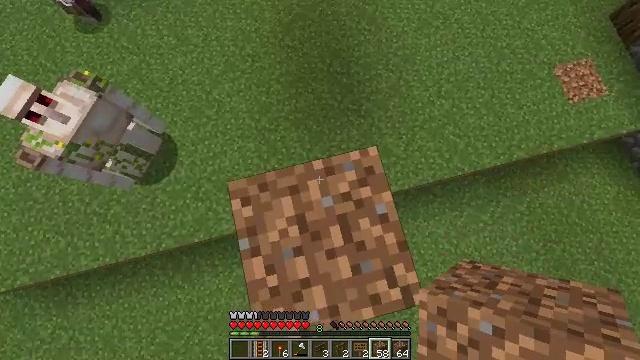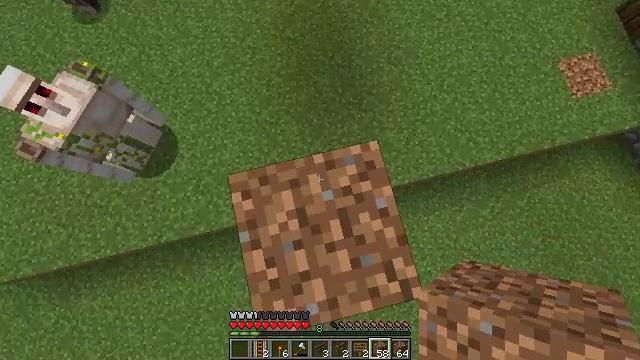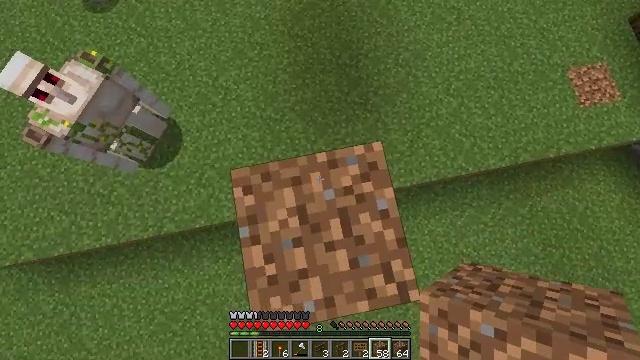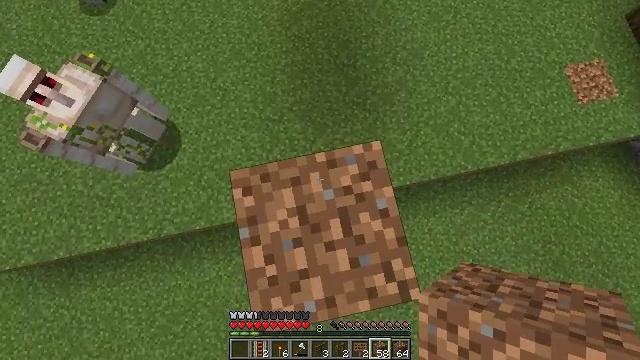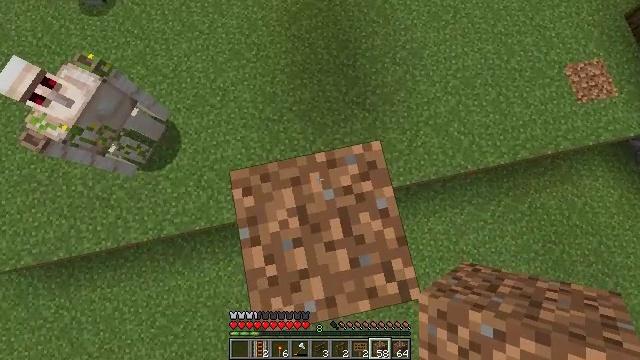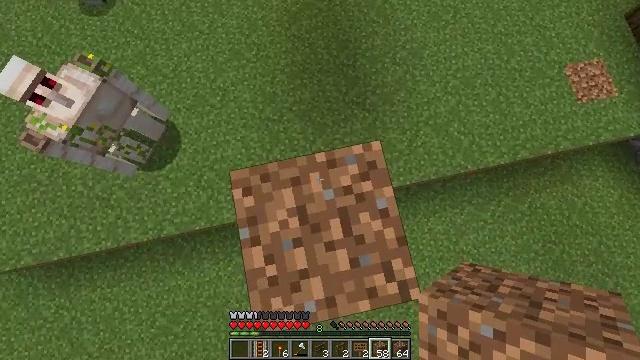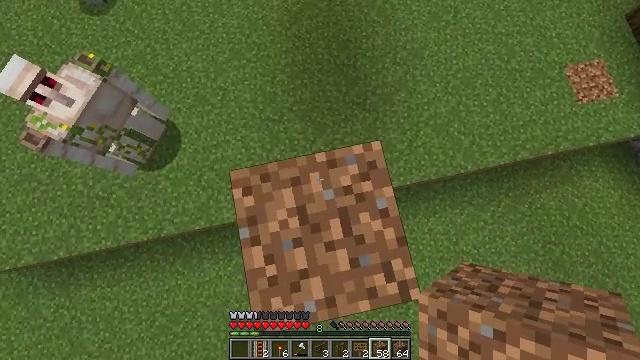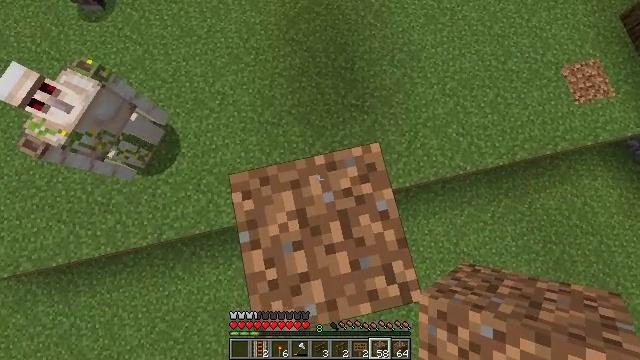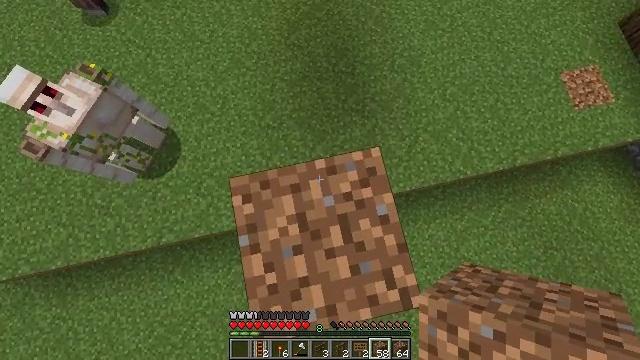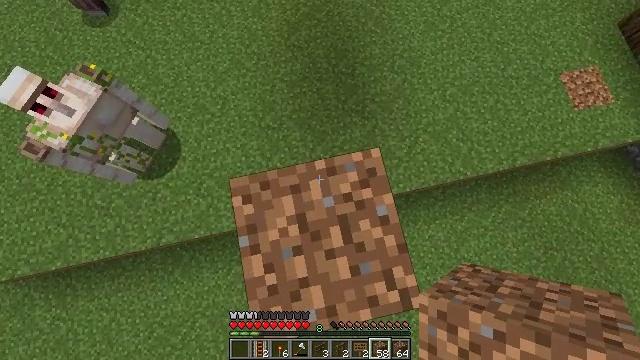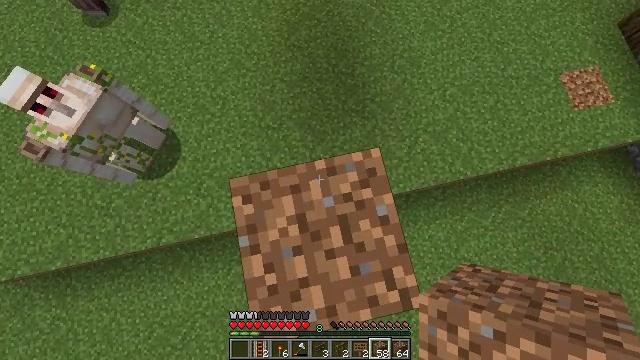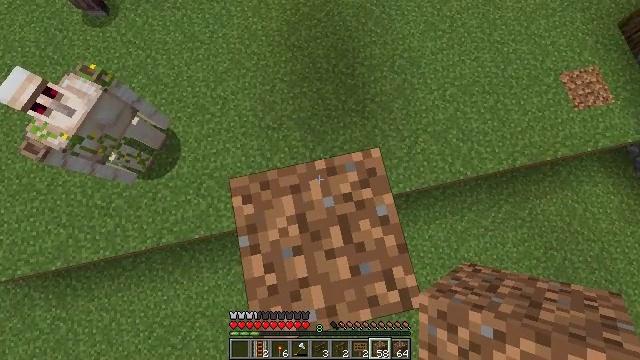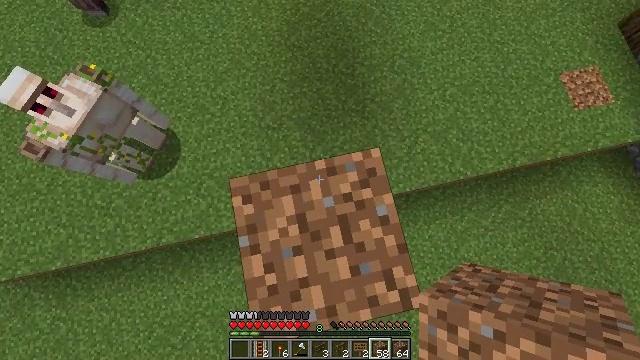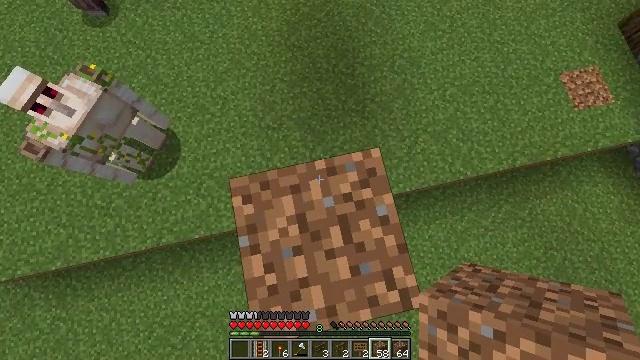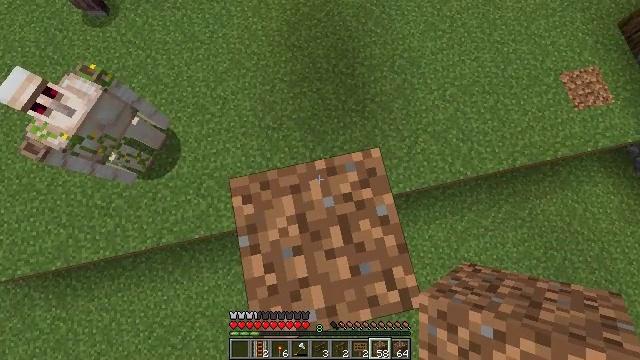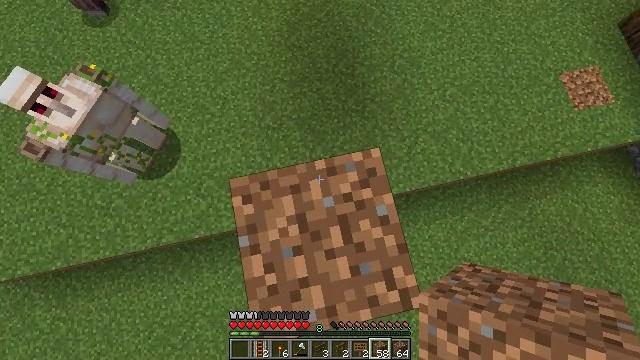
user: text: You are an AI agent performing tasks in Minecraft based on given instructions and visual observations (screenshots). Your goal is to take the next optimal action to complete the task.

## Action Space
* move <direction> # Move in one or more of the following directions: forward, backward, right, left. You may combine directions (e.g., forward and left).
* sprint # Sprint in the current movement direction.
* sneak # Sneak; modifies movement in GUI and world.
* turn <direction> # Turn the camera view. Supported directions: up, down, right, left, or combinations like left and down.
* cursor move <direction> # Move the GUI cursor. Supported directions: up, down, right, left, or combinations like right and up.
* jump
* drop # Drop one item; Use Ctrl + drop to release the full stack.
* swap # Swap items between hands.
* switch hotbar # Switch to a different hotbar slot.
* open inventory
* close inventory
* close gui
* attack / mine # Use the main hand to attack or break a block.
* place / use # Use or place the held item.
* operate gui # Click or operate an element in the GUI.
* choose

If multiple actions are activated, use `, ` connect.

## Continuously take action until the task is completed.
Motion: motion action
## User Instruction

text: Turn spruce planks into a spruce button.
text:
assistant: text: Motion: turn down
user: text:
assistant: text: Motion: turn left
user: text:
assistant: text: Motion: no_op
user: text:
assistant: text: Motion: no_op
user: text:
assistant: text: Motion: no_op
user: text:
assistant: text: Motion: no_op
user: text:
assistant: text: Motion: no_op
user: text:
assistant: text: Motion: no_op
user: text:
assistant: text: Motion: no_op
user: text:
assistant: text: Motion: no_op
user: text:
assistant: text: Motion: no_op
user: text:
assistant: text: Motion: no_op
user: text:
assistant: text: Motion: no_op
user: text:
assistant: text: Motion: no_op
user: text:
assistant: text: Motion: no_op
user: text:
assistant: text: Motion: no_op
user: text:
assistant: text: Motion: no_op
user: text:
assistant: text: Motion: no_op
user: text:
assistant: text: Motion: no_op
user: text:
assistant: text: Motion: no_op
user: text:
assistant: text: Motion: turn right
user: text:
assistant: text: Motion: turn right and up
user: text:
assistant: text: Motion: turn right and up
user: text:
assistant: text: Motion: turn right and up
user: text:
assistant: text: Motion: turn right and up
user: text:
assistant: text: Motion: turn right and up
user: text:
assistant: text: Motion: turn right and up
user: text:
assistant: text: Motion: turn right and up
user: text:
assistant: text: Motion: no_op
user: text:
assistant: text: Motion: no_op